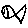
Label: fish